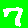
Digit: 7